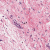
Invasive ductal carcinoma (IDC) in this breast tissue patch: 0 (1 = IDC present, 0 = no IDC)